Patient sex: M
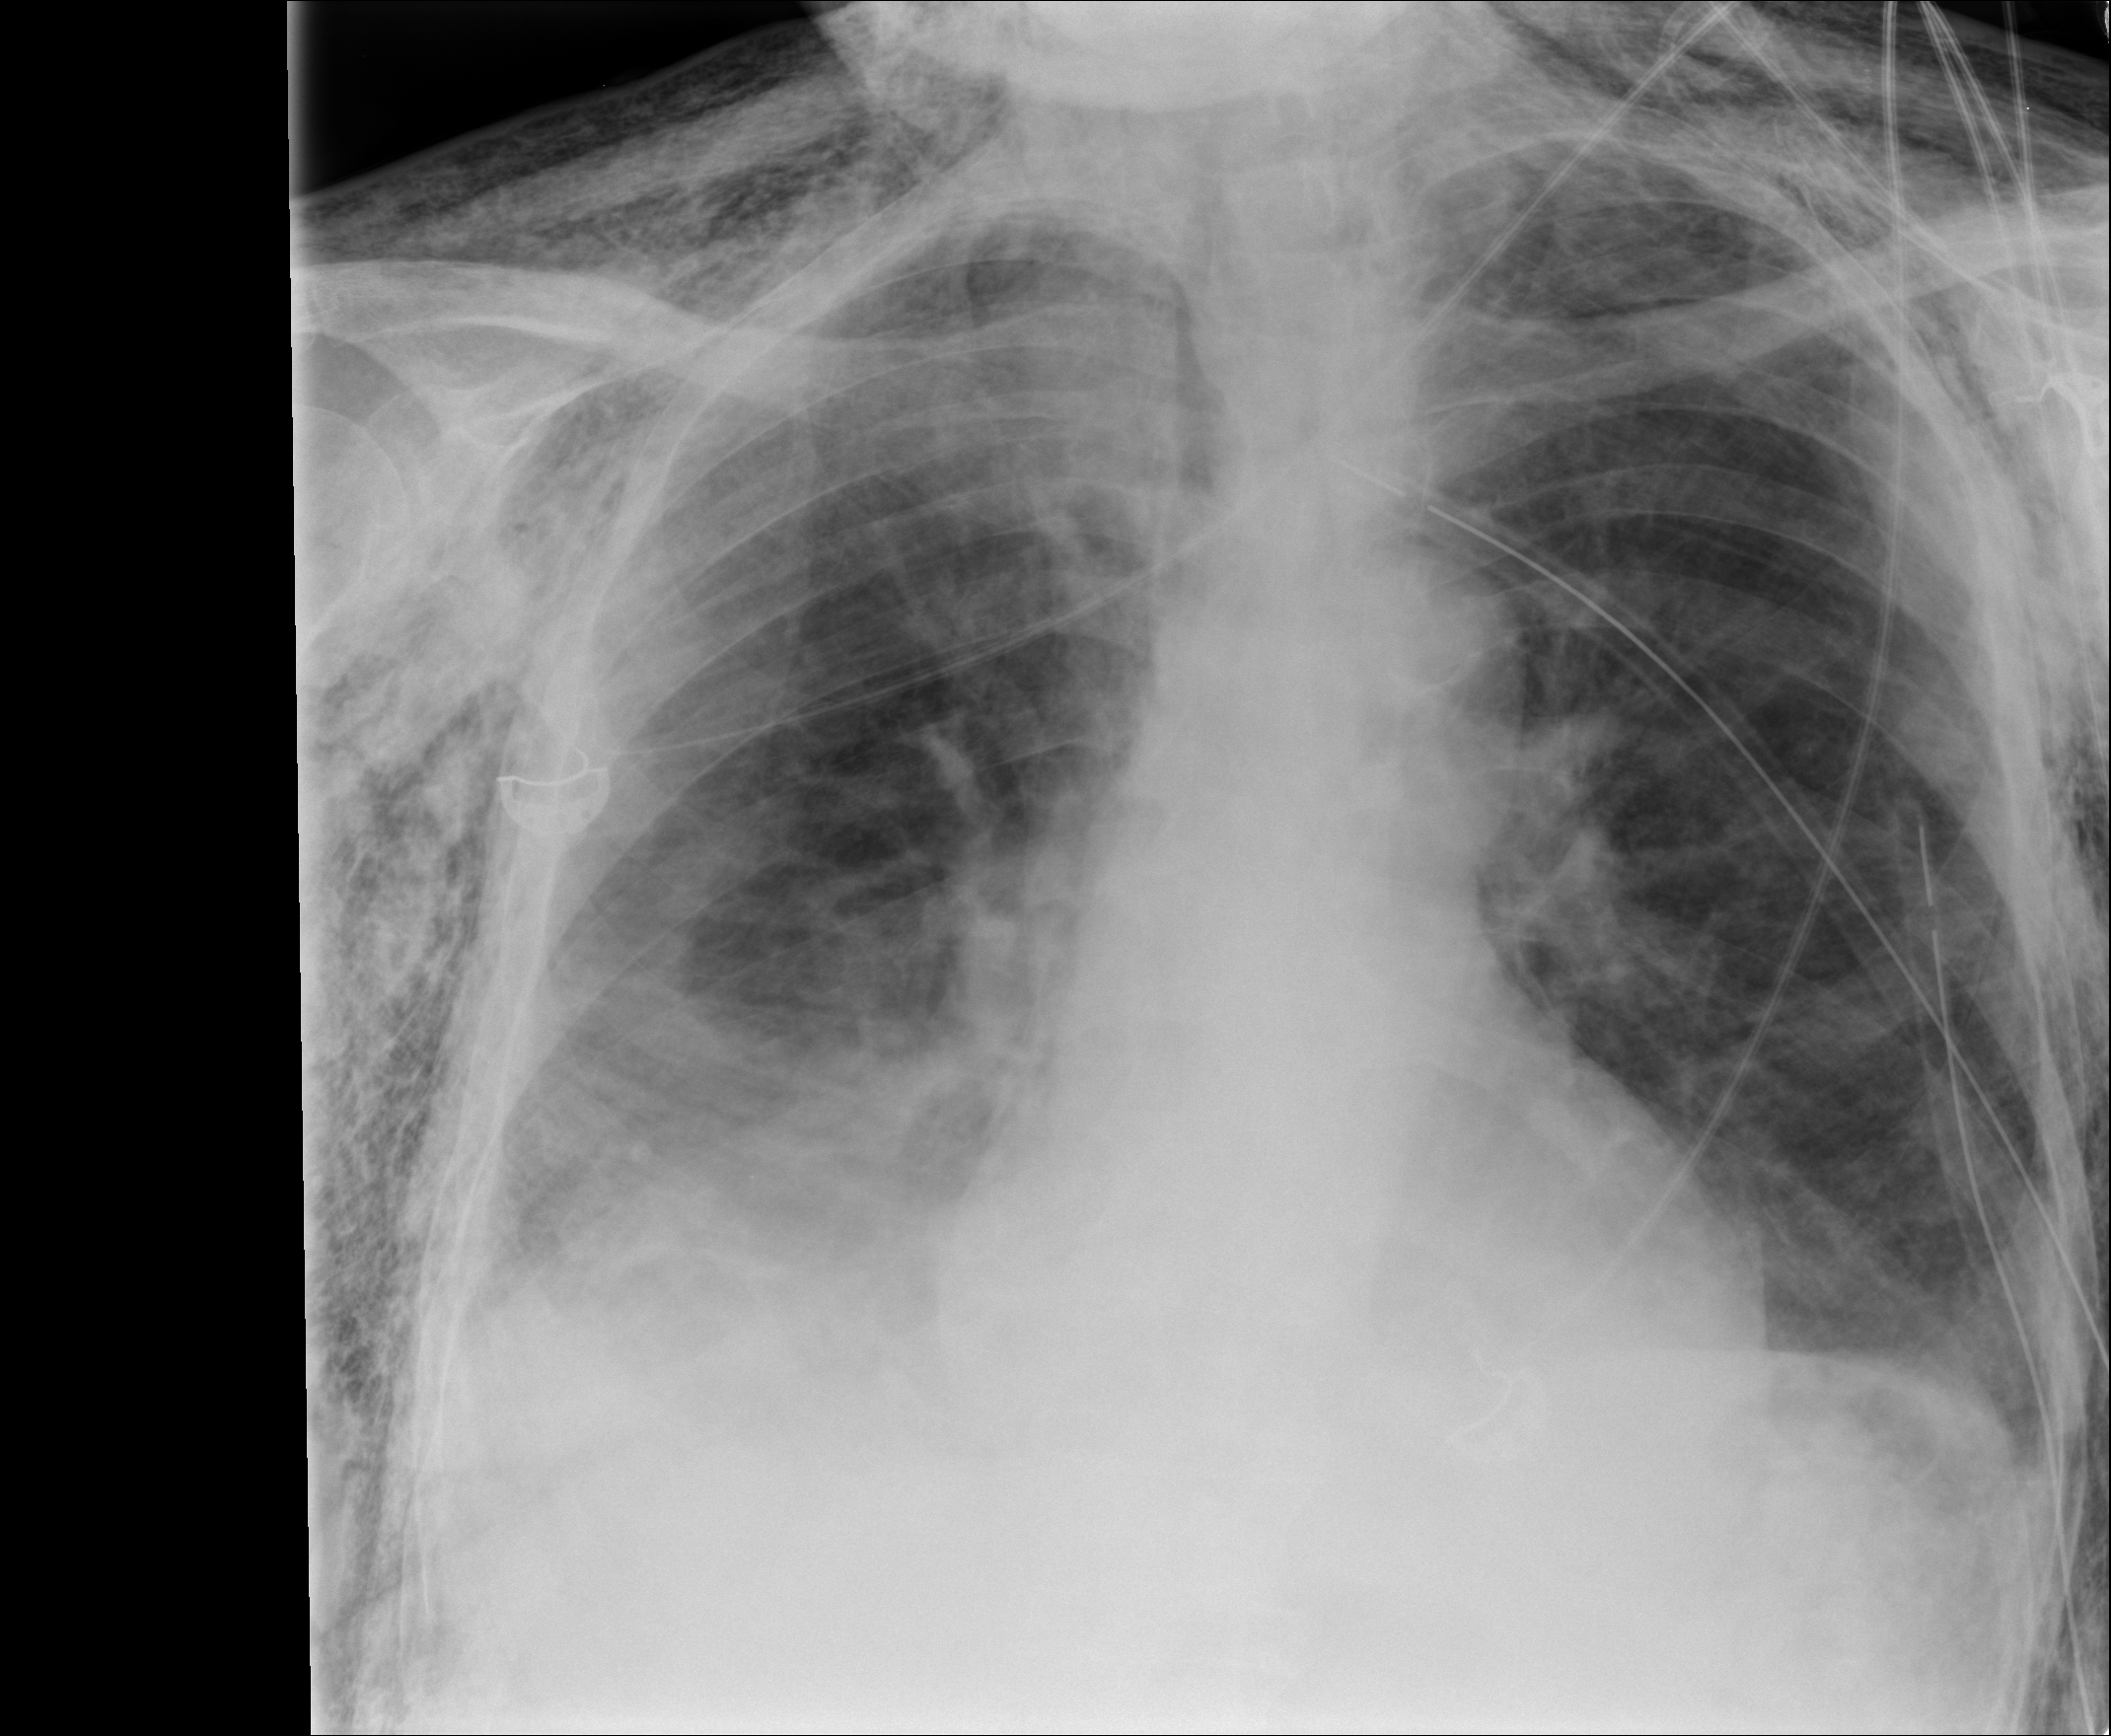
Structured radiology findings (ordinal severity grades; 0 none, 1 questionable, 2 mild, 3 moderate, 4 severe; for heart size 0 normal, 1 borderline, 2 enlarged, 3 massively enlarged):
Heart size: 0
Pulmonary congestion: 0
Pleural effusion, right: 3
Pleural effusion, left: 0
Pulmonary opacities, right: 0
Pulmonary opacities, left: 0
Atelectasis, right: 2
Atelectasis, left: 0